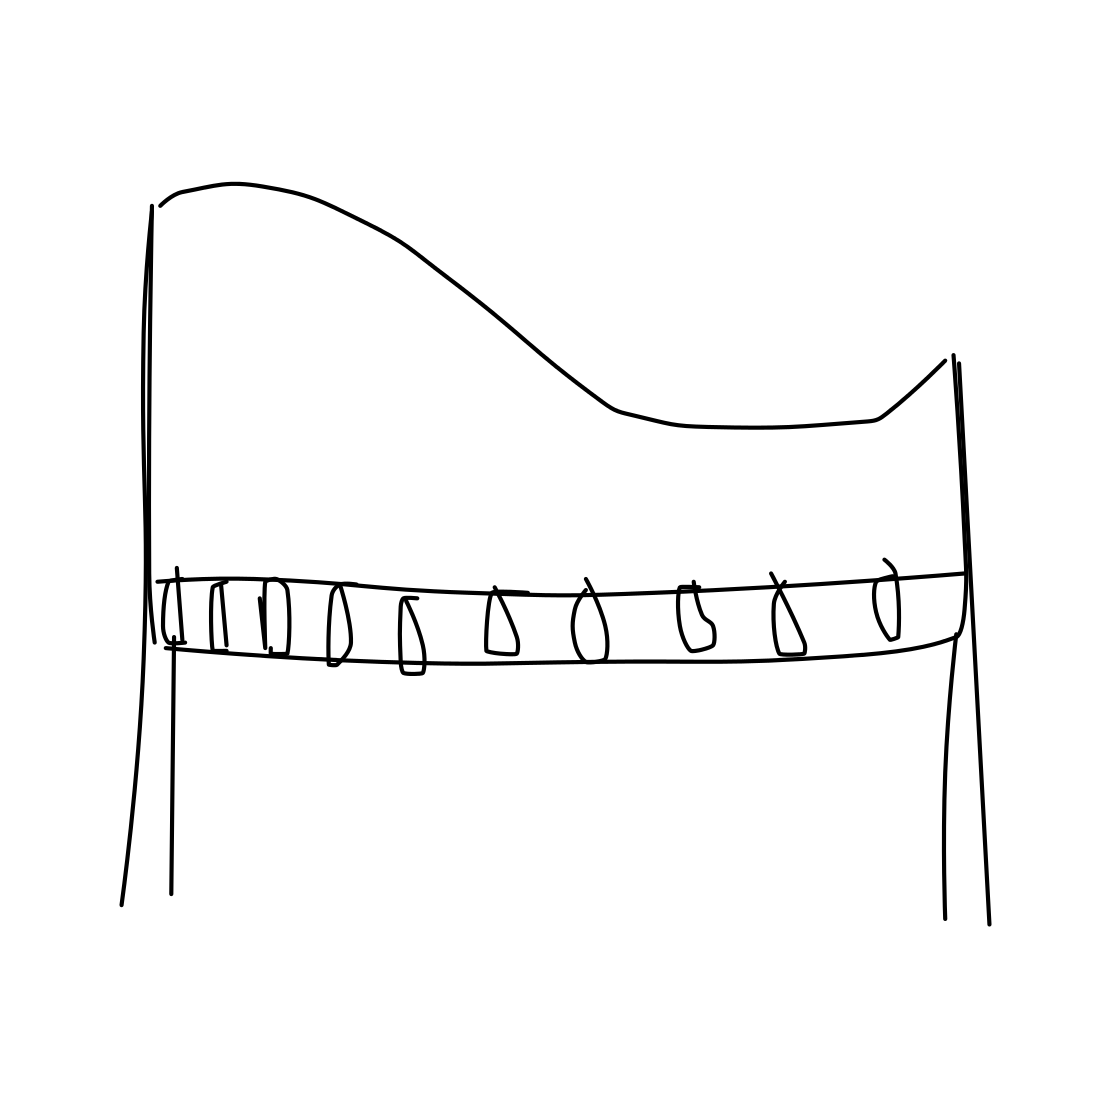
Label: piano